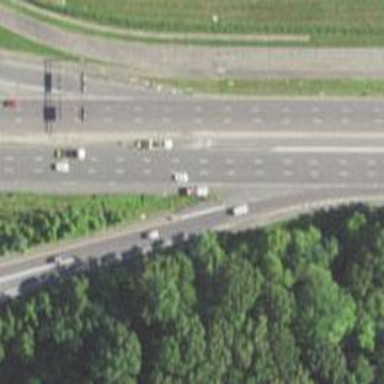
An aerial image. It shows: Trunk link highway.